Field crop: maize
Growth stage: 1
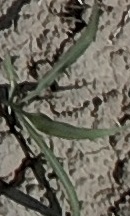
Species: sorghum